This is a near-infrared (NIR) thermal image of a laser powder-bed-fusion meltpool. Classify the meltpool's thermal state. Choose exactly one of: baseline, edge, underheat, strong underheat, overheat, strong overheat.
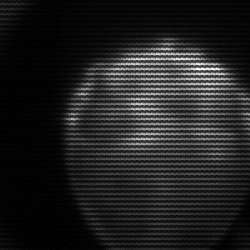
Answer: edge